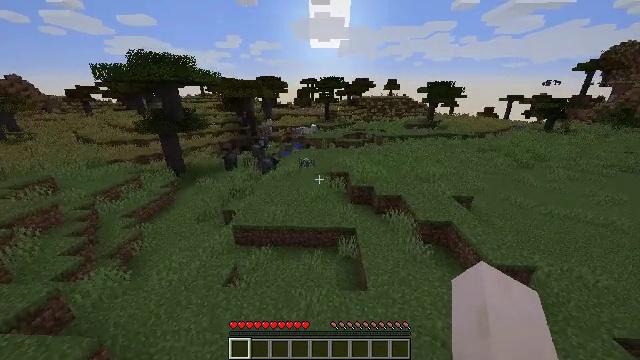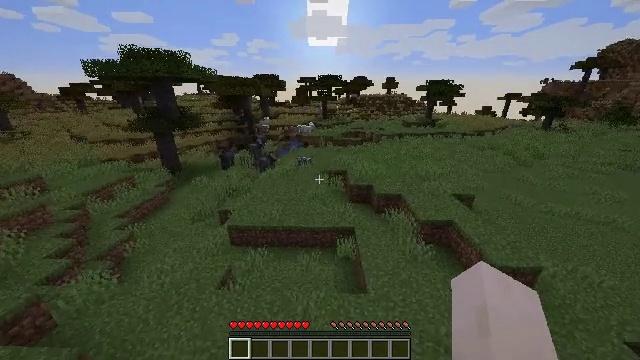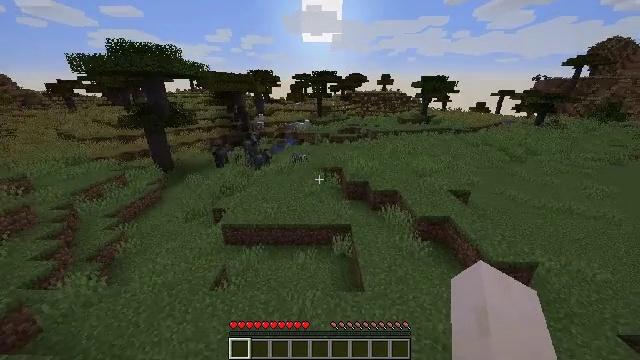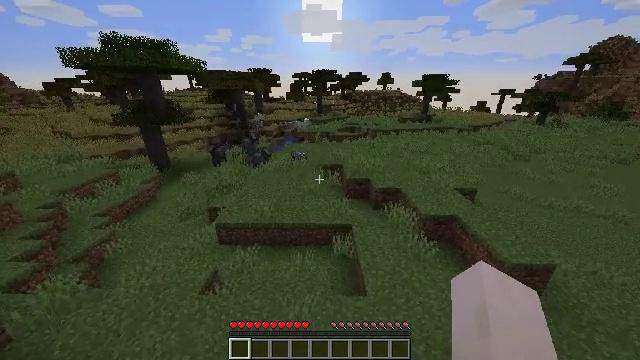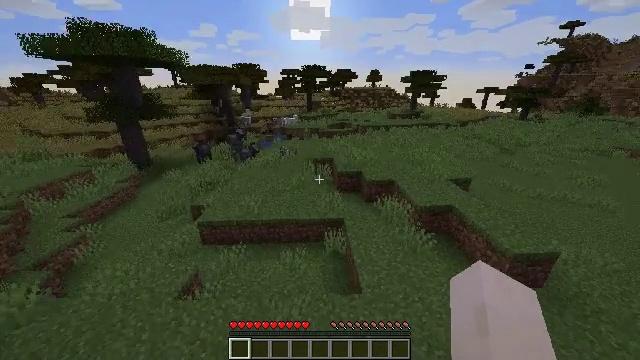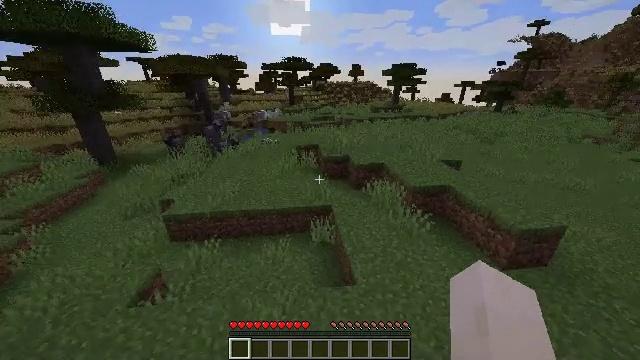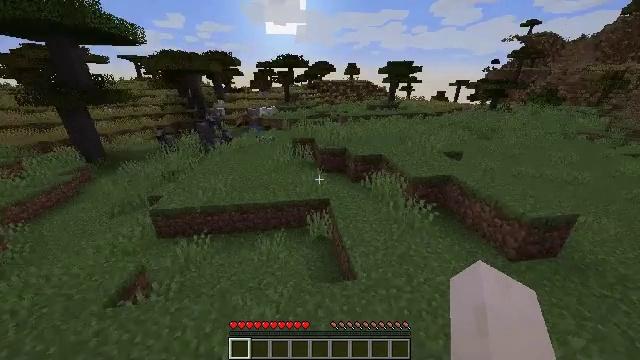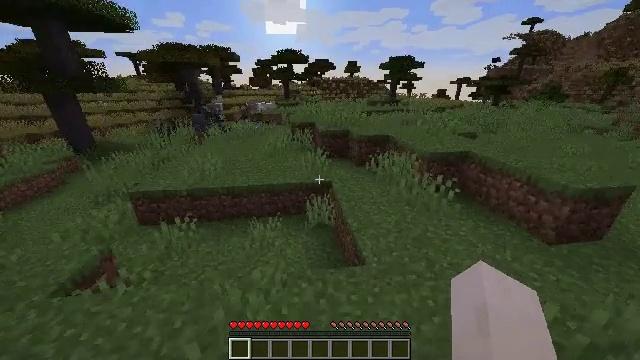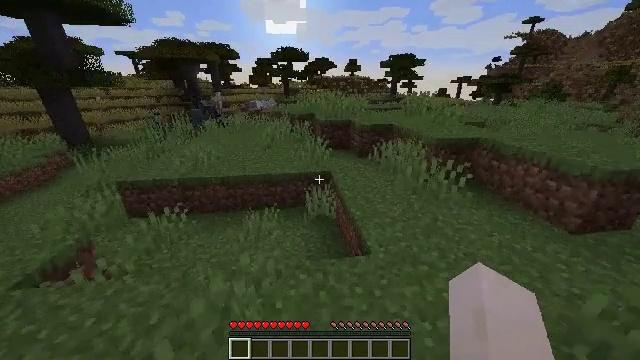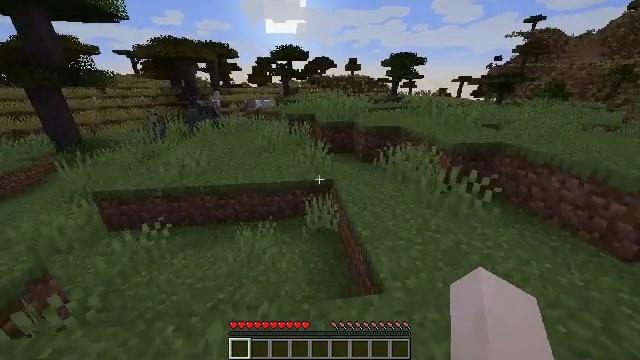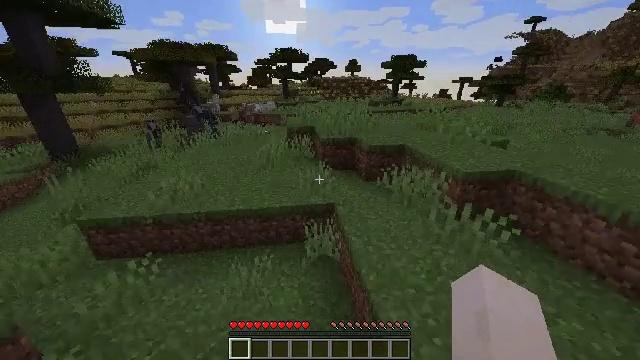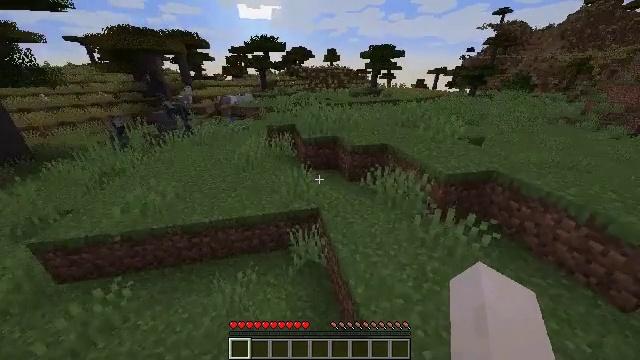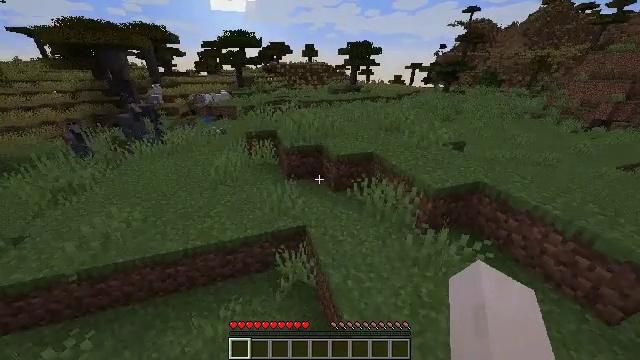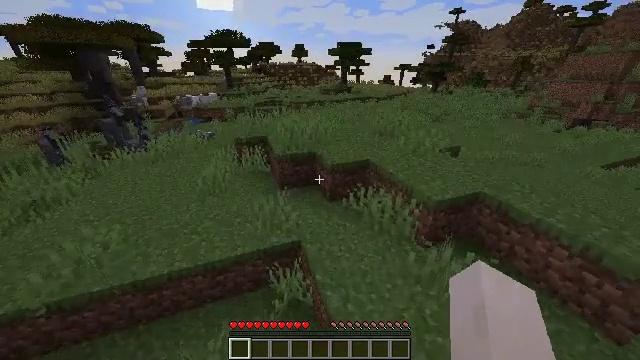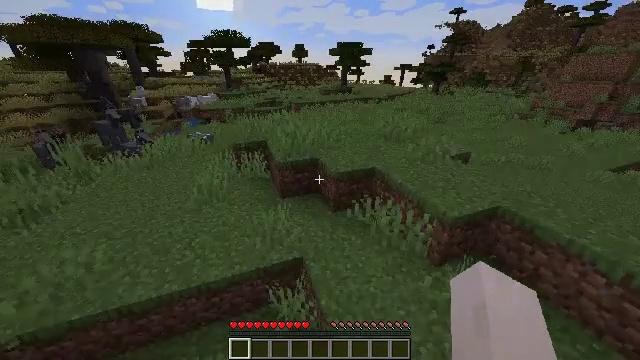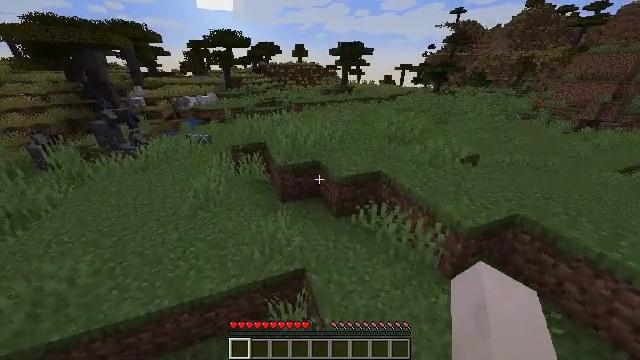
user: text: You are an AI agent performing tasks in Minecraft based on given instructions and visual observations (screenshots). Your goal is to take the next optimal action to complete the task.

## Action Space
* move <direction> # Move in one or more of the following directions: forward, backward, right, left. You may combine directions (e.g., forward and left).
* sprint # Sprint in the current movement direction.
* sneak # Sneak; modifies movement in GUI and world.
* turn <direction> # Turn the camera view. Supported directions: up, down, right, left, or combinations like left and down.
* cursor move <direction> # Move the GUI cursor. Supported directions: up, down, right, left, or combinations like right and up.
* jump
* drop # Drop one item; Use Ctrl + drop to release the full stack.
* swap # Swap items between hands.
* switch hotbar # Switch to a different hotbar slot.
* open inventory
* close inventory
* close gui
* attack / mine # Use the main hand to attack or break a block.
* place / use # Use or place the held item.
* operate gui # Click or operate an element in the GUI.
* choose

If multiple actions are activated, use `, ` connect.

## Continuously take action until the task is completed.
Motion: motion action
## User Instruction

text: Break the acacia log from the tree.
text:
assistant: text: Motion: move forward, sprint, jump
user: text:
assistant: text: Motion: move forward, sprint, turn right, jump
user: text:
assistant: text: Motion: move forward, sprint, jump
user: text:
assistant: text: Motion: move forward, sprint, turn right, jump
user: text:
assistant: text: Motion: move forward, sprint, turn right, jump
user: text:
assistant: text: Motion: move forward, sprint, turn right, jump
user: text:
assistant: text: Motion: move forward, sprint, jump
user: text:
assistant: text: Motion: move forward, sprint, jump
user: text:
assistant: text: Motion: move forward, sprint, jump
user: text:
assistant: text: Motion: move forward, sprint, jump
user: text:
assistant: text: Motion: move forward, sprint, turn right and down, jump
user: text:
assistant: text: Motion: move forward, sprint, turn right and down, jump
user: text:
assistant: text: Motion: move forward, sprint, turn right, jump
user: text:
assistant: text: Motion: move forward, sprint, jump
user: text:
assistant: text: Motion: move forward, sprint, jump
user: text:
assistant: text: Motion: move forward, sprint, turn left, jump
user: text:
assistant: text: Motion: move forward, sprint, turn left, jump
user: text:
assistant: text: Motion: move forward, sprint, jump
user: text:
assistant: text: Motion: move forward, sprint, jump
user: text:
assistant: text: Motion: move forward, sprint, jump
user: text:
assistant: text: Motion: move forward, sprint, jump
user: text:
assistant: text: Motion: move forward, sprint, jump
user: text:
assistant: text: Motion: move forward, sprint, jump
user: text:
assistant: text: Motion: move forward, sprint, turn up, jump
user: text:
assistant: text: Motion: move forward, sprint, jump
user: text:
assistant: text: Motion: move forward, sprint, jump
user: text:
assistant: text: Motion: move forward, sprint, jump
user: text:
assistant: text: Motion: move forward, sprint, turn left, jump
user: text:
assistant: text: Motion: move forward, sprint, jump
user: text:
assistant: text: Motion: move forward, sprint, jump